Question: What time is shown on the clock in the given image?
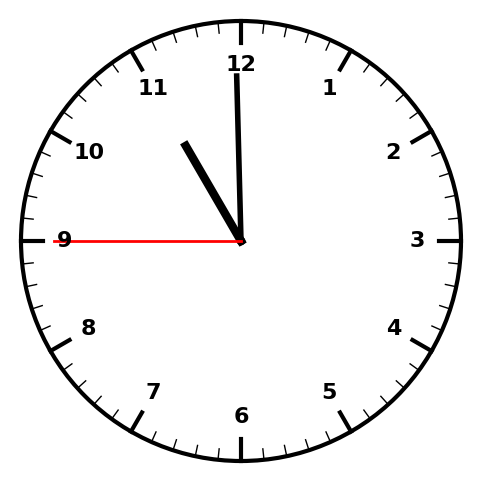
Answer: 10:59:45